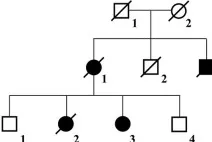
The clinic and sequencing data of this FSGS family. (A) The pedigree of this FSGS family. Squares indicate male family members; circles, female members; black symbols, the affected members; white symbols, unaffected members; arrow, proband.
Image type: radiology (scintigraphy)